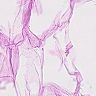
Metastatic tissue present: no